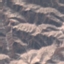
Land use / land cover: HerbaceousVegetation